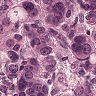
Metastatic tissue present: yes